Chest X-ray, AP view. Patient: 75 years old, sex M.
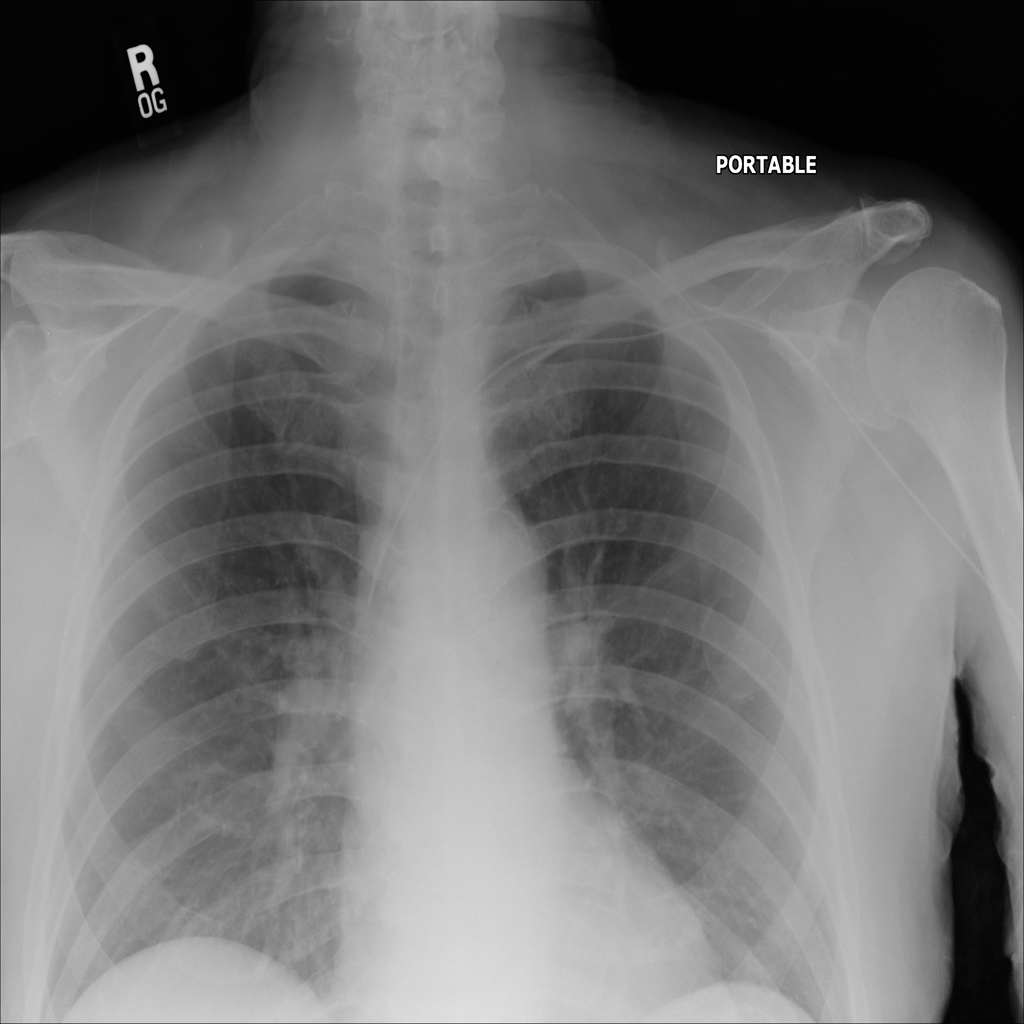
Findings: No Finding